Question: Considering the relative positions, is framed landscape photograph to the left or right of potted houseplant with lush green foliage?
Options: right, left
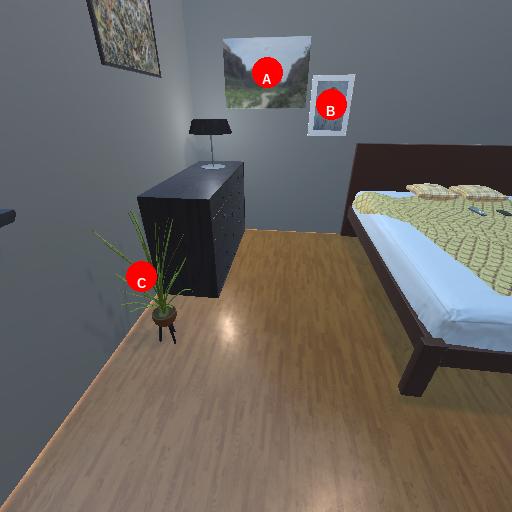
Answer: right